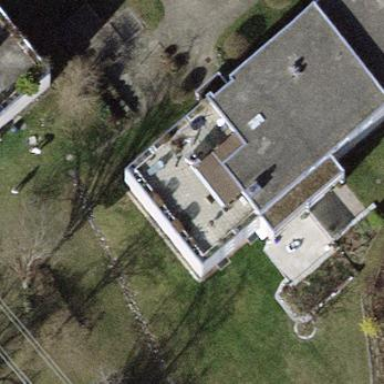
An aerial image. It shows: Part of building.